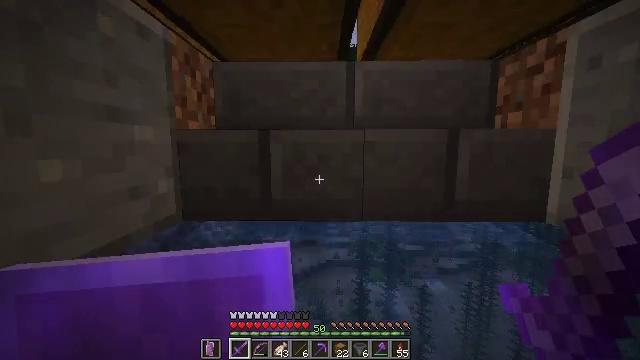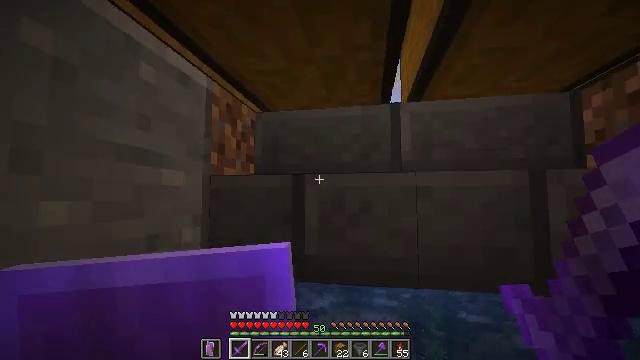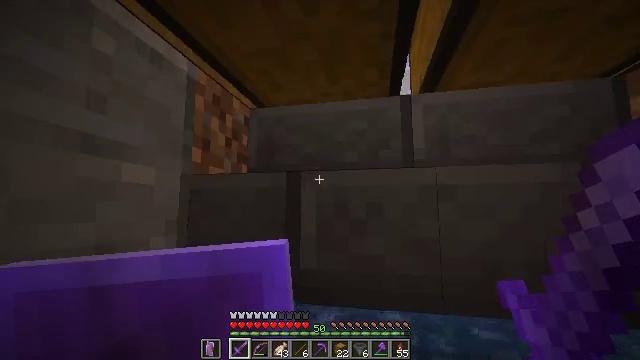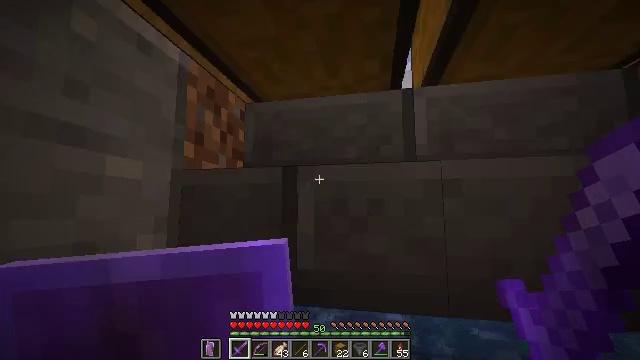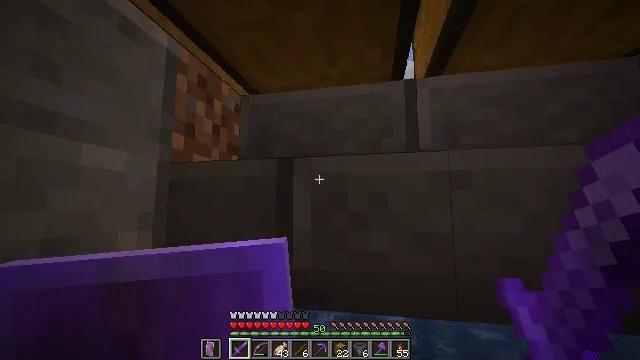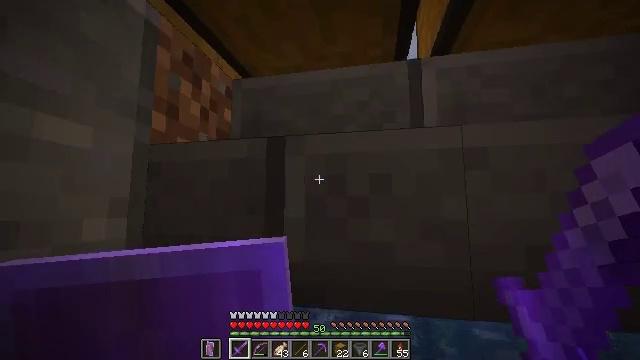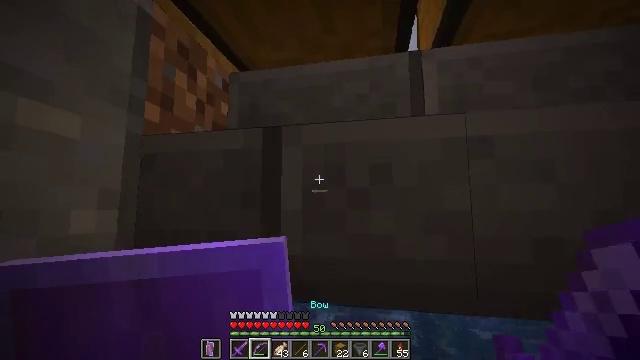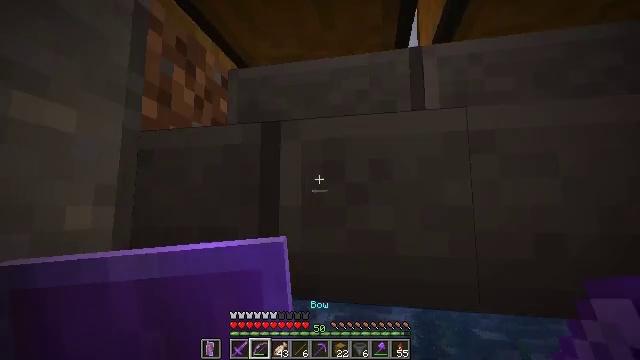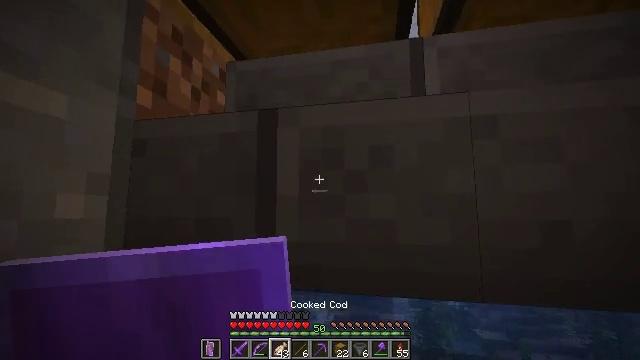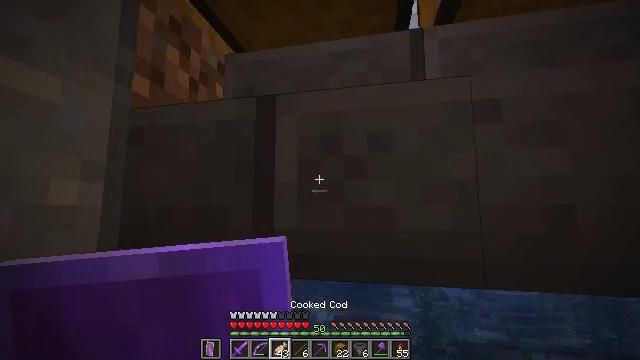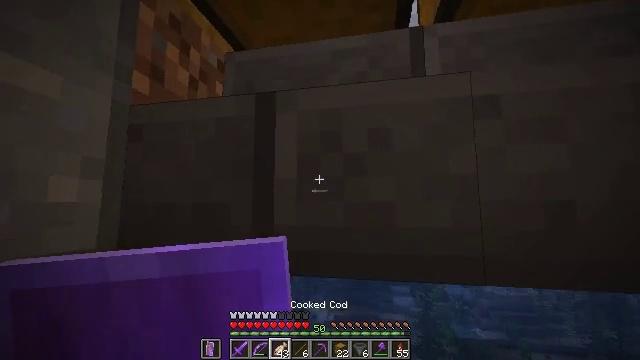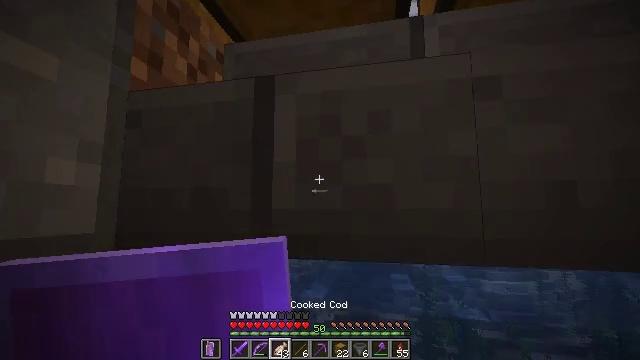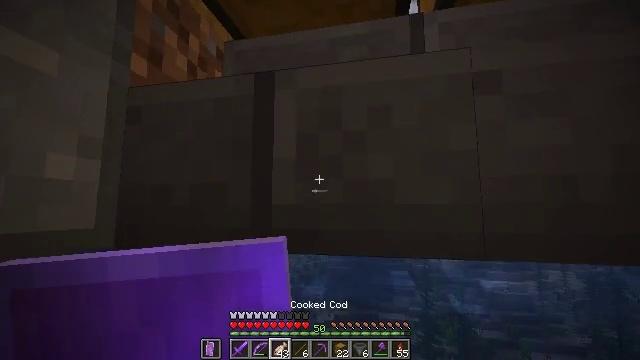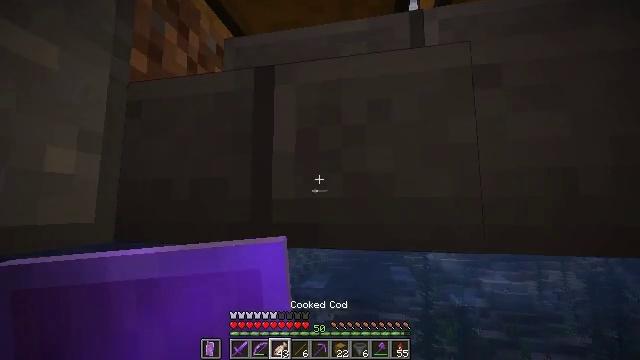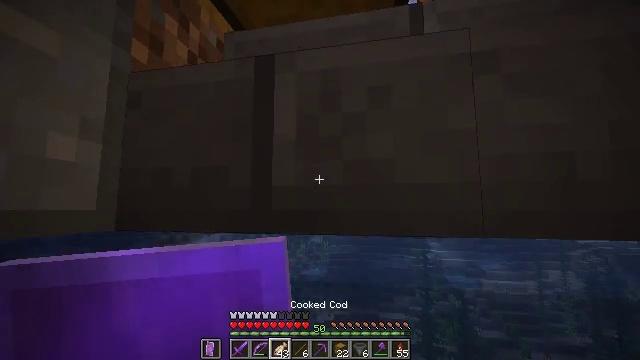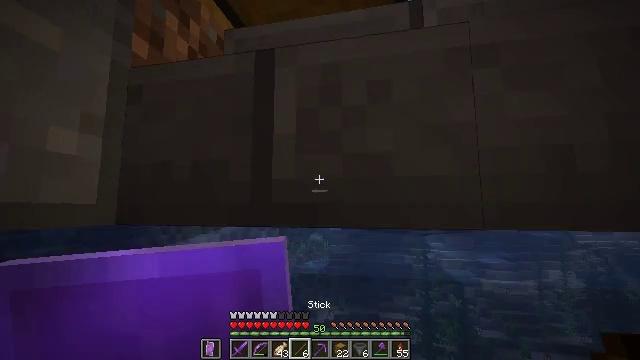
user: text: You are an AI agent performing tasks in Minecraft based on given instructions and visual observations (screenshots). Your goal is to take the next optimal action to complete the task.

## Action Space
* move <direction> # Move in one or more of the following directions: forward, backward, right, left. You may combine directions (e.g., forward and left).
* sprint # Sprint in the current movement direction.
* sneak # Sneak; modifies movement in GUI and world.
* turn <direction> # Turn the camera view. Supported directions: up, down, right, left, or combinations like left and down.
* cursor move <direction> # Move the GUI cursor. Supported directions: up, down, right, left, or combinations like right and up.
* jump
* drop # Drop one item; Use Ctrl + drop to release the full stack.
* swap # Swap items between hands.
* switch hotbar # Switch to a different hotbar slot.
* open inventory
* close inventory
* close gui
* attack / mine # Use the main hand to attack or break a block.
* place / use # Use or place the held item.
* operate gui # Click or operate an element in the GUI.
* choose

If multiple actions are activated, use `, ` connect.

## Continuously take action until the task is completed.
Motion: motion action
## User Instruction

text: Break the stone brick stairs.
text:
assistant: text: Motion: move forward, turn left and up
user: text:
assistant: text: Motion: move forward, turn left and up
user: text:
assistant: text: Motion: no_op
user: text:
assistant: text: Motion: no_op
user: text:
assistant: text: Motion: no_op
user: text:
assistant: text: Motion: no_op
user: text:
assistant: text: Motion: no_op
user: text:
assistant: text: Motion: no_op
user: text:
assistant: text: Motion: no_op
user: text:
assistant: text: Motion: no_op
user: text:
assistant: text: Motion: no_op
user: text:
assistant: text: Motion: no_op
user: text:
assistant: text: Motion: no_op
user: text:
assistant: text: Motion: no_op
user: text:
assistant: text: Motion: no_op
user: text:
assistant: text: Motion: no_op
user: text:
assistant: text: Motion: jump
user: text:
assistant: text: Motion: jump
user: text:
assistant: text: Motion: jump
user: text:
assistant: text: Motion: jump
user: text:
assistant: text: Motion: jump
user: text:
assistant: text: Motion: turn right and down, jump
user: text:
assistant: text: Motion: no_op
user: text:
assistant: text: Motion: no_op
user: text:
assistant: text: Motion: no_op
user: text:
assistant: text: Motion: no_op
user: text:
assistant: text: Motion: no_op
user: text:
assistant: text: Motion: no_op
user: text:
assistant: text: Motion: no_op
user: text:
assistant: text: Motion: no_op